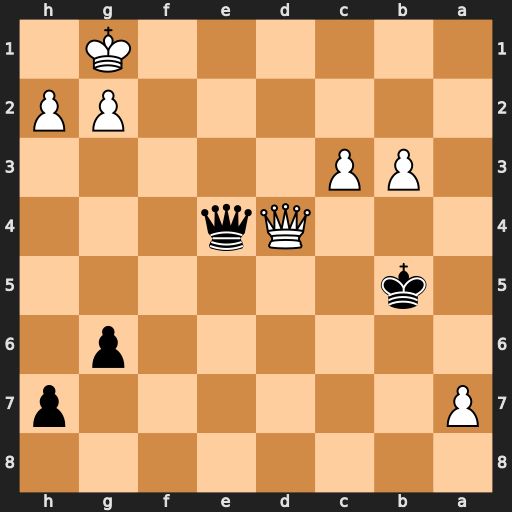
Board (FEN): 8/P6p/6p1/1k6/3Qq3/1PP5/6PP/6K1
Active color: b
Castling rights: -
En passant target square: -
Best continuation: Qe1#